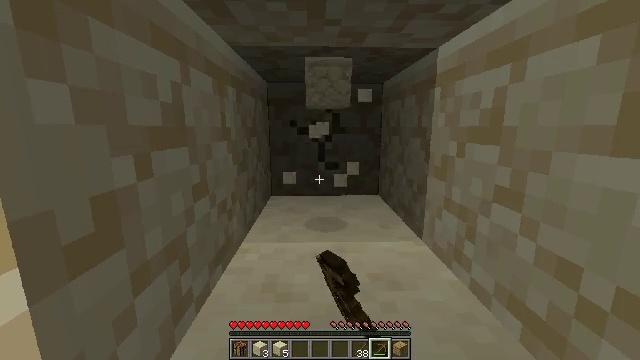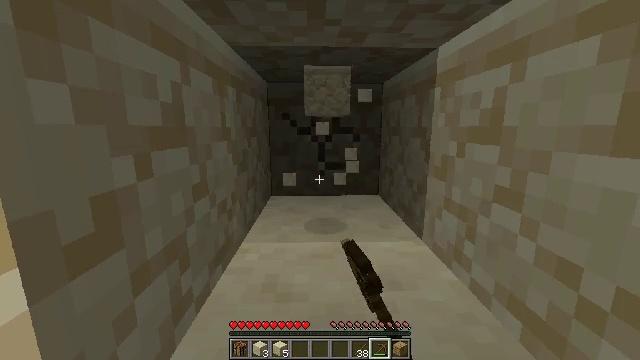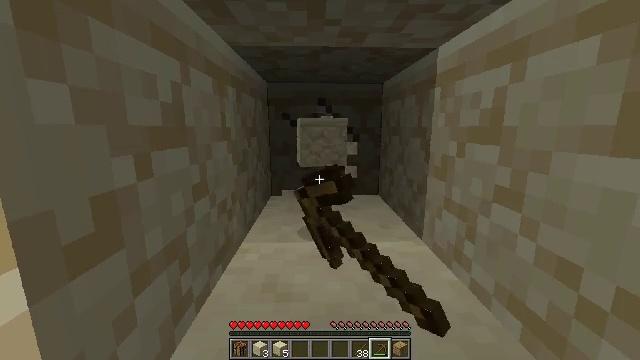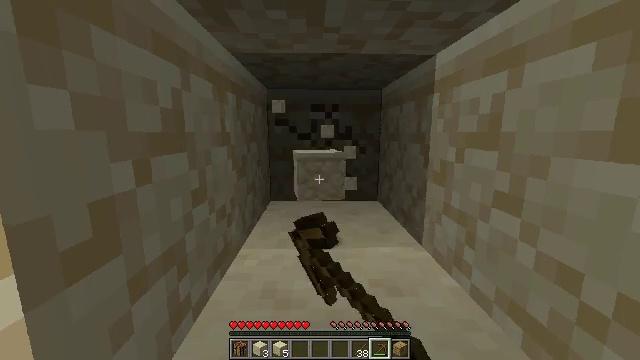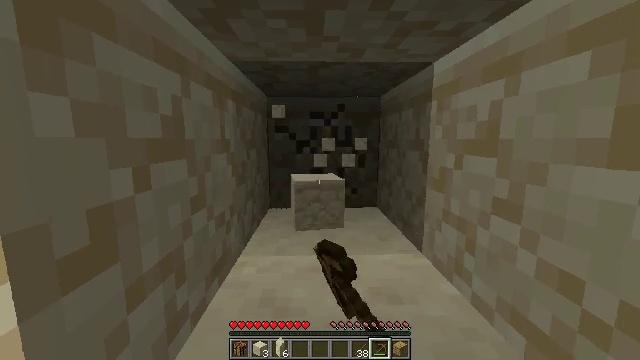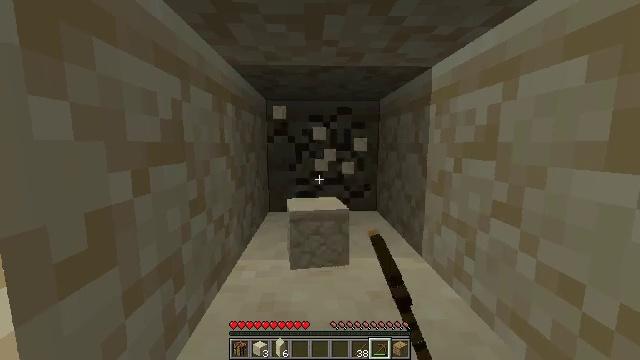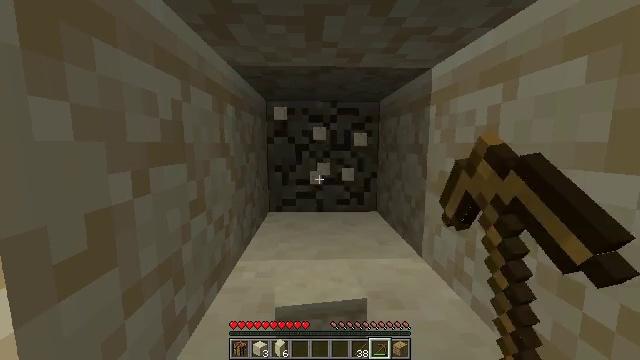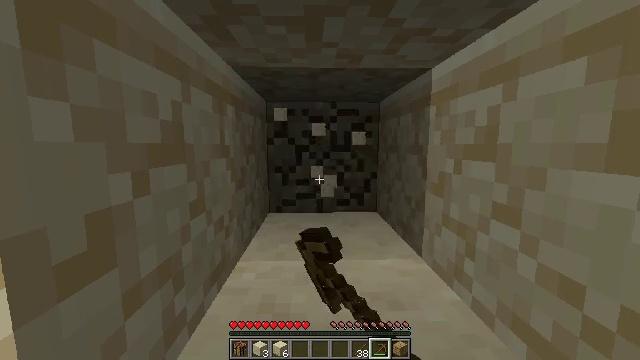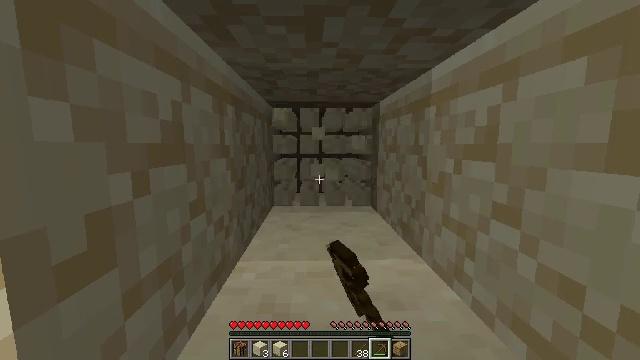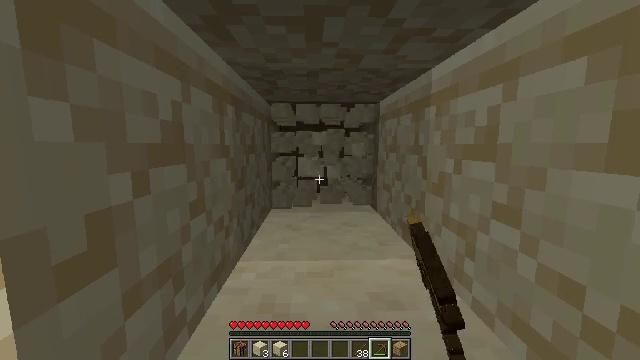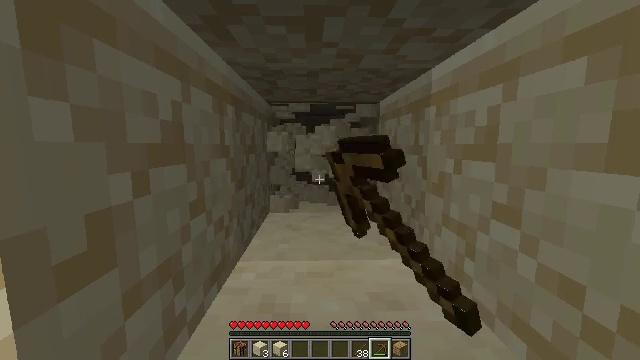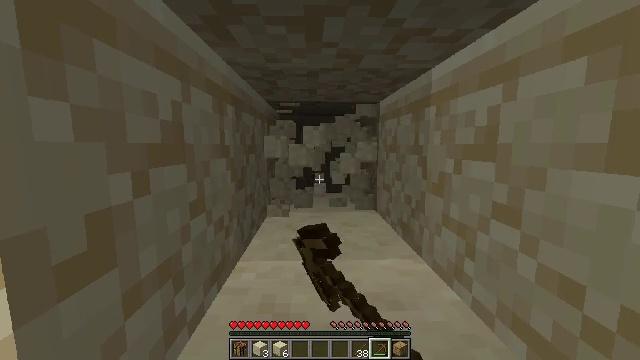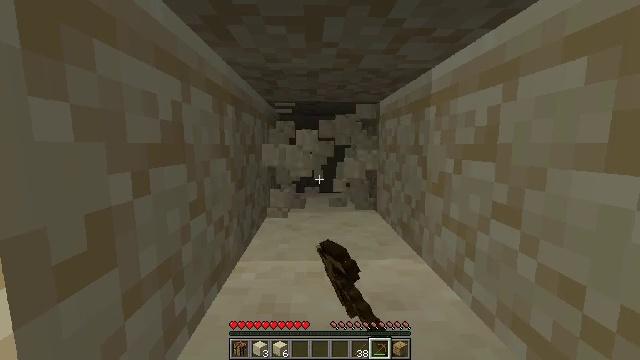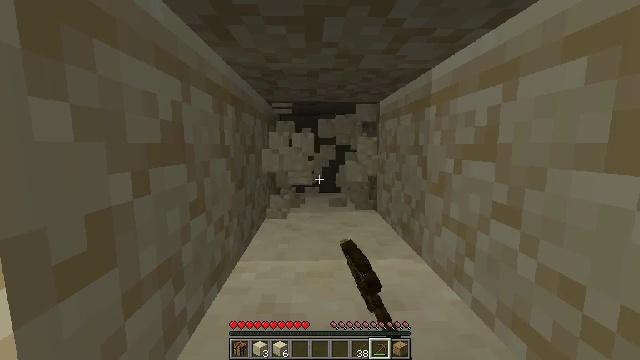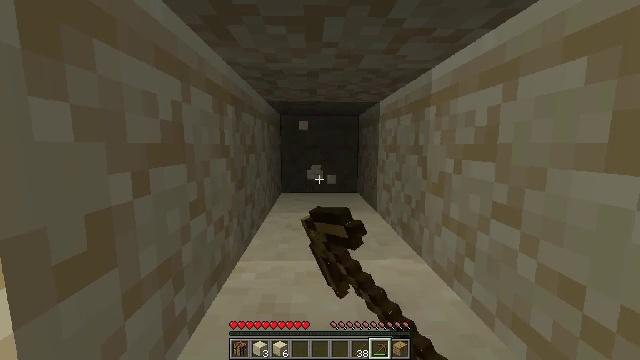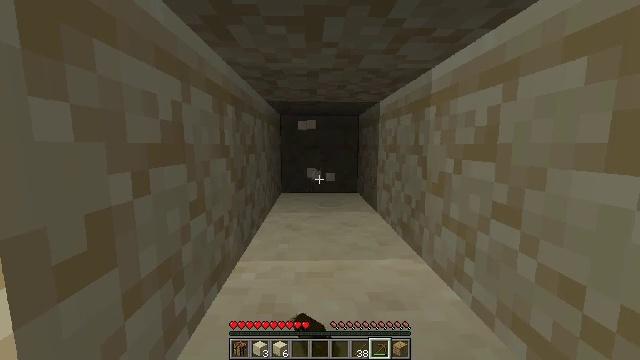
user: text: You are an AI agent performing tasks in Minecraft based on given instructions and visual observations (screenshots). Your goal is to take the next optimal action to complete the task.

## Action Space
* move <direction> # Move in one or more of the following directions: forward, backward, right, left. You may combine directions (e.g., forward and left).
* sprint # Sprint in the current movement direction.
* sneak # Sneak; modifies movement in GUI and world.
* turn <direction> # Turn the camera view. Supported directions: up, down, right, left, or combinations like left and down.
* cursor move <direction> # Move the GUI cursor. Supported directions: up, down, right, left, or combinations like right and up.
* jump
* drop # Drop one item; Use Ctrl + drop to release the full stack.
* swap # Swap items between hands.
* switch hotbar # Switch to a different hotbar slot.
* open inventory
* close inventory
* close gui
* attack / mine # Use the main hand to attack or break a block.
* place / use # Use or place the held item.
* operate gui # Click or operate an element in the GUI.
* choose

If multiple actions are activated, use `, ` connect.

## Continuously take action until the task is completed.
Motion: motion action
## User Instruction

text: Dig up the sandstone.
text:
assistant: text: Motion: attack / mine
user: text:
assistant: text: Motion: attack / mine
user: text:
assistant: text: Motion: turn up, attack / mine
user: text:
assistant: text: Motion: turn up, attack / mine
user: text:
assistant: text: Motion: attack / mine
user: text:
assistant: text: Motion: attack / mine
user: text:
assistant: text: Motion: attack / mine
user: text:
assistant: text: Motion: attack / mine
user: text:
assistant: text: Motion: attack / mine
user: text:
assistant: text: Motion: attack / mine
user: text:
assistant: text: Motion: attack / mine
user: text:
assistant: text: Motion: attack / mine
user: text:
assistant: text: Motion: attack / mine
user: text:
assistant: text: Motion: attack / mine
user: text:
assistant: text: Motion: attack / mine
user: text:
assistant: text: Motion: attack / mine
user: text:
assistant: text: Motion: attack / mine
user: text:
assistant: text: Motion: attack / mine
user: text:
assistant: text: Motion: attack / mine
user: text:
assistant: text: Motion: attack / mine
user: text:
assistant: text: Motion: attack / mine
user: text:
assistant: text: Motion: attack / mine
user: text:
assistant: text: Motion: attack / mine
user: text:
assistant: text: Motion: attack / mine
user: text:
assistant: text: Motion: attack / mine
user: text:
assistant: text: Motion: attack / mine
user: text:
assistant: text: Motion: attack / mine
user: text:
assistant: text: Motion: attack / mine
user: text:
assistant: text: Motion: attack / mine
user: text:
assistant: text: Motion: attack / mine